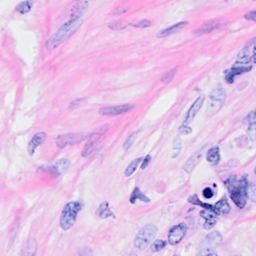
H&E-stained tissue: Breast